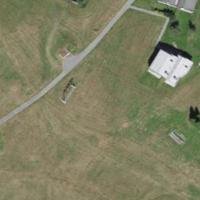
EUNIS habitat code: 26
Species observed at this site:
Prunella collaris
Ajuga pyramidalis